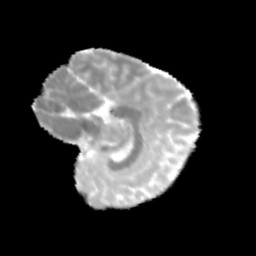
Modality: MD
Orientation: sagittal
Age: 12
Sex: female
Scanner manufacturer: siemens
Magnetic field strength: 3 T
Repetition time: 3.8 s
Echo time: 0.07 s